Interaction volume radius: 10 \u00c5
Interaction volume height: 10 \u00c5
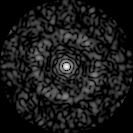
Disorder parameter: 0.8245